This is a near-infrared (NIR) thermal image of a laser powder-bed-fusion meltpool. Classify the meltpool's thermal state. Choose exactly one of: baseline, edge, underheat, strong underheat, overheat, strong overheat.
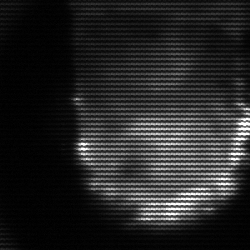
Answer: baseline